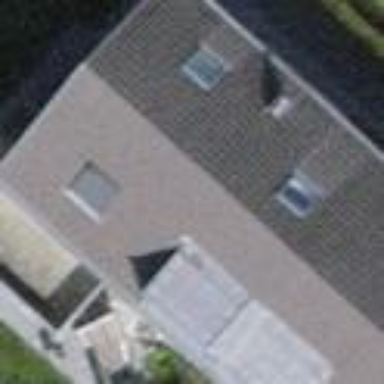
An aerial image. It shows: Gabled house with gray roof.